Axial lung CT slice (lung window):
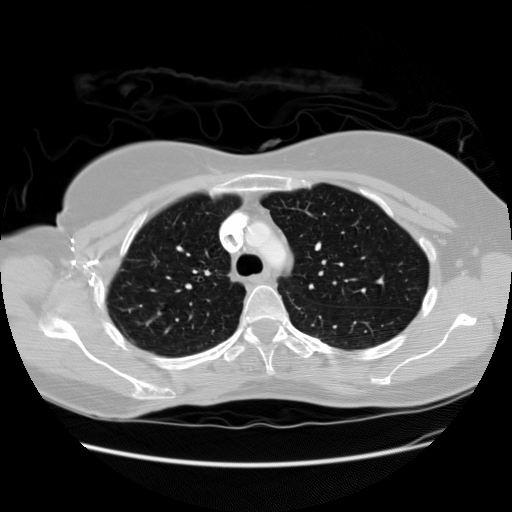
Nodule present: no